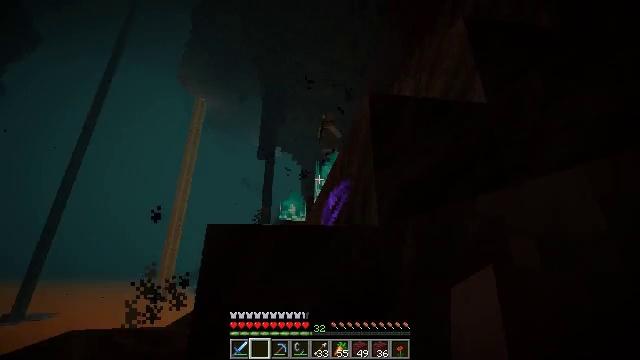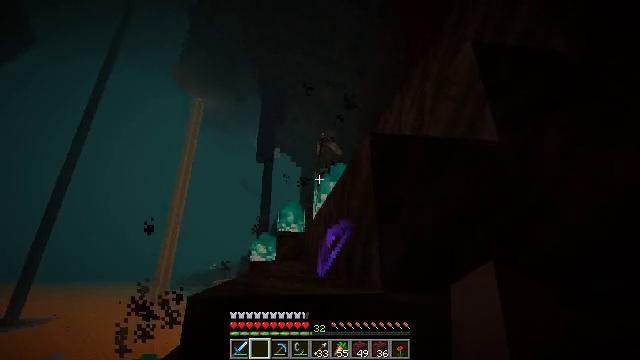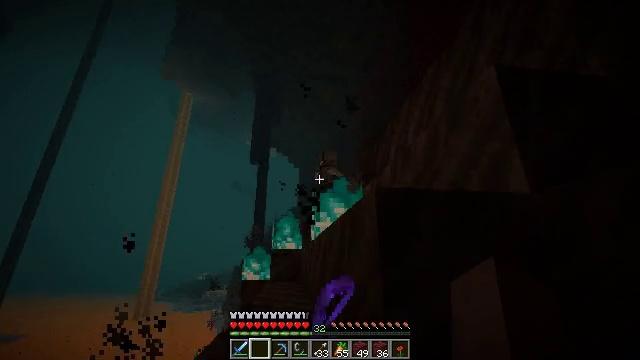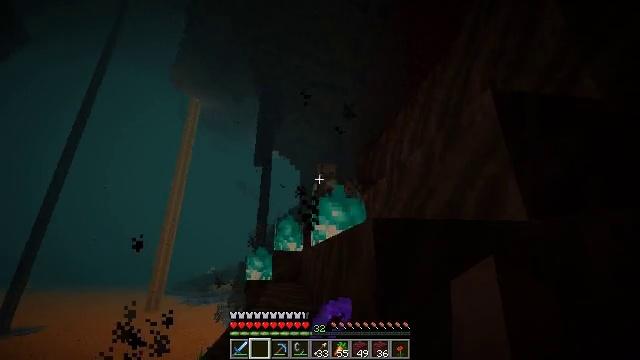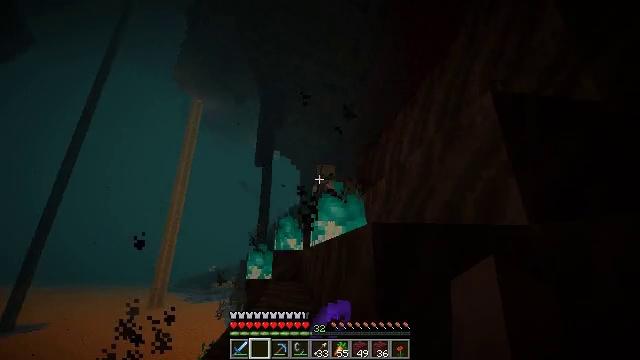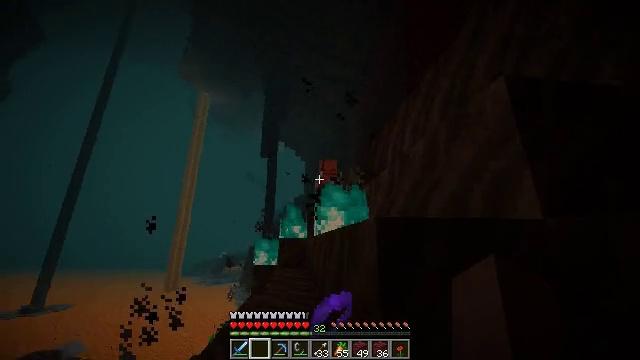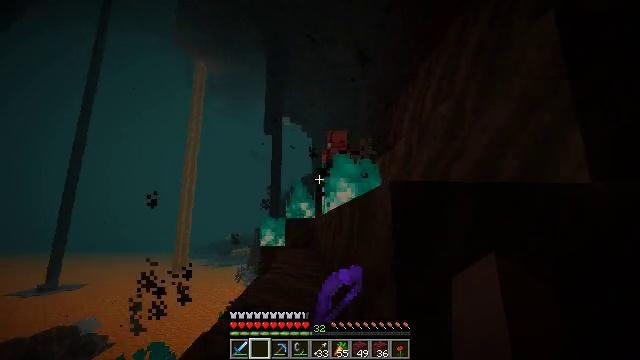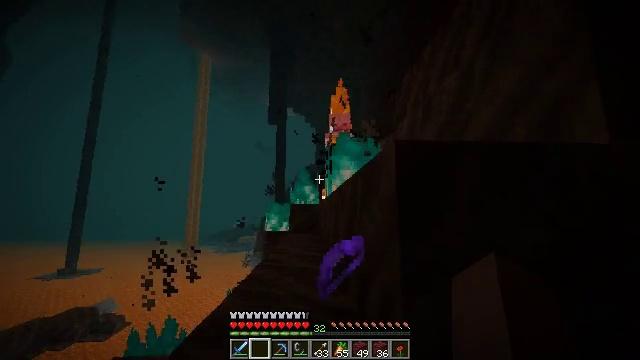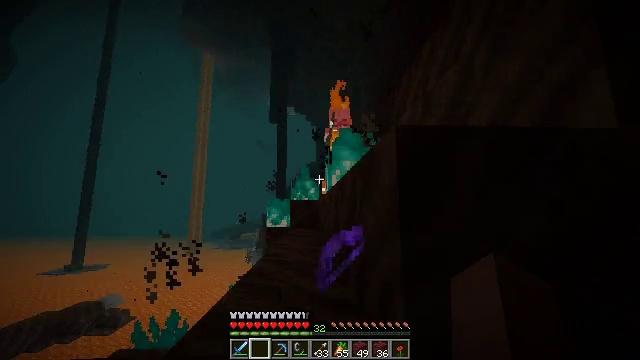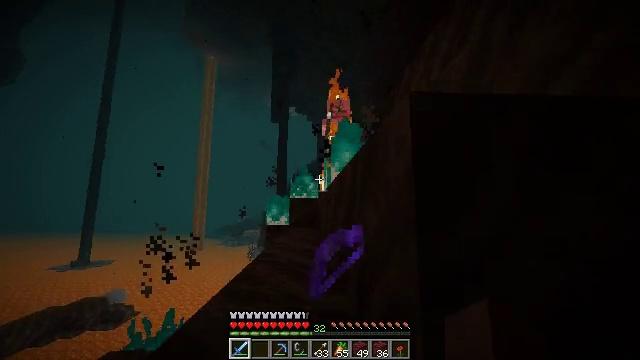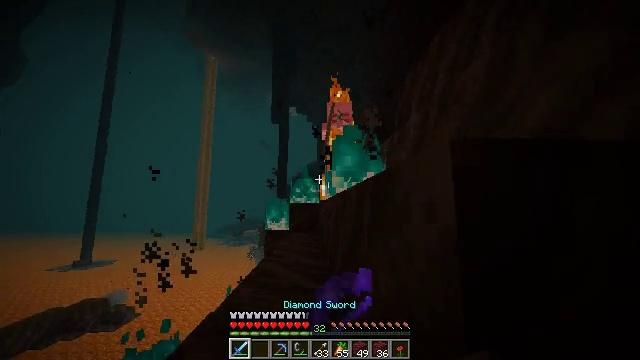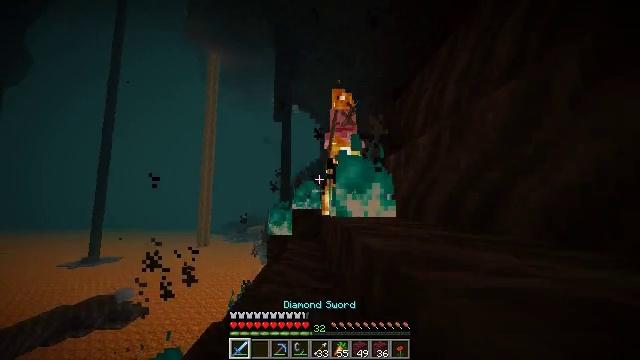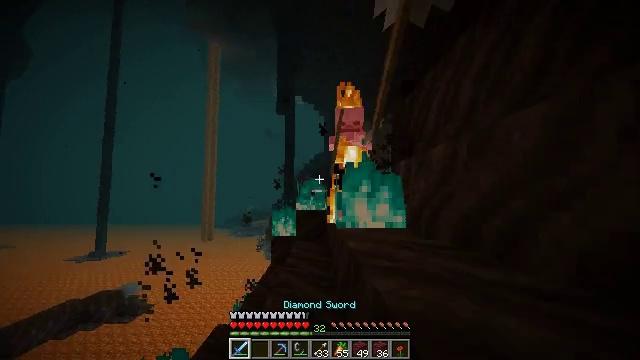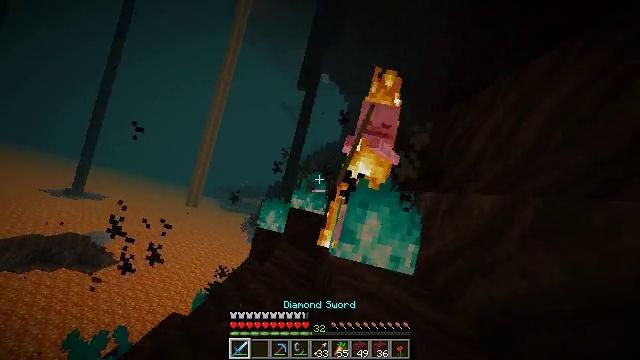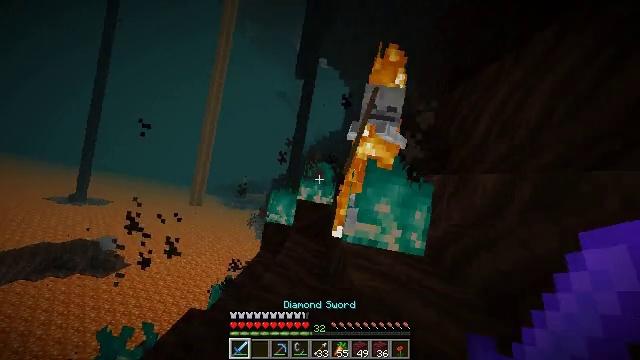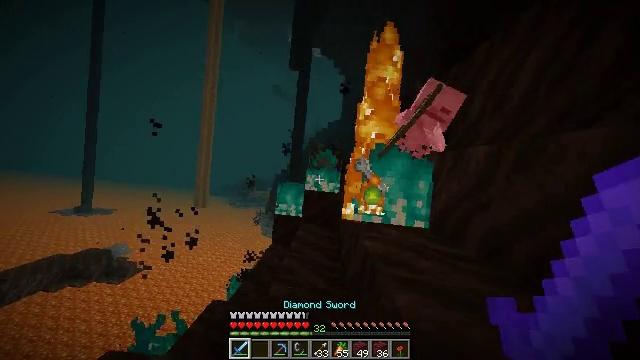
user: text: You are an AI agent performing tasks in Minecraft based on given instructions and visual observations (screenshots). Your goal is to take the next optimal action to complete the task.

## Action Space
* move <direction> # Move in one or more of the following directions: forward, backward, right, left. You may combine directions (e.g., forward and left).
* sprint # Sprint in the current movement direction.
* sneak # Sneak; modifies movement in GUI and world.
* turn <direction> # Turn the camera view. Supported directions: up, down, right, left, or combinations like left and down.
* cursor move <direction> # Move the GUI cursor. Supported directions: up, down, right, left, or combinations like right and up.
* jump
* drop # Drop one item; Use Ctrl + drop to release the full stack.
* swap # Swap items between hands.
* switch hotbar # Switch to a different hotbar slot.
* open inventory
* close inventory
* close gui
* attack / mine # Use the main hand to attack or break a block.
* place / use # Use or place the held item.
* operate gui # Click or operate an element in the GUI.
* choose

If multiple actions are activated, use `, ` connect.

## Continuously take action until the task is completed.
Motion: motion action
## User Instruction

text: Mine the block under the soul fire.
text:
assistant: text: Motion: move forward, sprint, jump
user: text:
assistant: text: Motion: move forward, sprint, jump
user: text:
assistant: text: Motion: move forward, sprint, jump
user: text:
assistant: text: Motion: move forward, sprint, jump
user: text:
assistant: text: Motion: move forward, sprint, turn left and down, jump
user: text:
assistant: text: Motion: move forward, sprint, turn left and down, jump
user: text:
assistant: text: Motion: move forward, turn down, jump
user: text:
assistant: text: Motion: move forward, jump
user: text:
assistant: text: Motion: move forward, jump, switch to hotbar 1
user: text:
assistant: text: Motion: move forward, jump, switch to hotbar 1
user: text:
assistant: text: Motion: move forward, turn down, jump, switch to hotbar 1
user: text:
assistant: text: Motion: move forward, turn left and down, jump
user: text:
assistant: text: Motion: move forward, turn left and down, jump
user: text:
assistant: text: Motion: move forward, turn down, jump
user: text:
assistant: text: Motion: move forward, turn down, jump
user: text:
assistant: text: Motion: move forward, jump
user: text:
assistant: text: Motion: move forward and move left, jump
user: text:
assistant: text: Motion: move forward and move left, turn right, jump
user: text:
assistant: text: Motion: move forward and move left, turn right, jump
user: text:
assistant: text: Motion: move forward and move left, turn right, jump
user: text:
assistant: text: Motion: move forward and move left, turn right, jump
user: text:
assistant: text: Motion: move forward and move left, turn right and up, jump
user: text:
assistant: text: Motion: move forward, turn right, jump
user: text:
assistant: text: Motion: move forward, turn right, jump
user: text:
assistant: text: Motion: move forward, jump
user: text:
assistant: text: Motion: move forward, jump
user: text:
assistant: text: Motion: move forward, jump
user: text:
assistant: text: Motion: move forward, turn left and down, jump
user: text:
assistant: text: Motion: move forward, turn left and down, jump
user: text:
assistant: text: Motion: move forward, turn down, jump